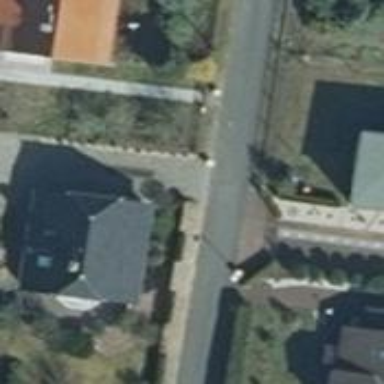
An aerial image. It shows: Asphalt road in residential area.